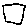
Label: square